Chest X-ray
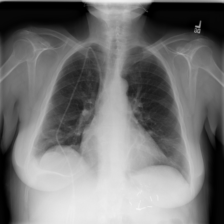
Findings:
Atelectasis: positive
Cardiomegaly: negative
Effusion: negative
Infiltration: negative
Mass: negative
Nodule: negative
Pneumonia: negative
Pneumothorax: negative
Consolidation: negative
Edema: negative
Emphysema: negative
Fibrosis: negative
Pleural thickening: negative
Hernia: negative